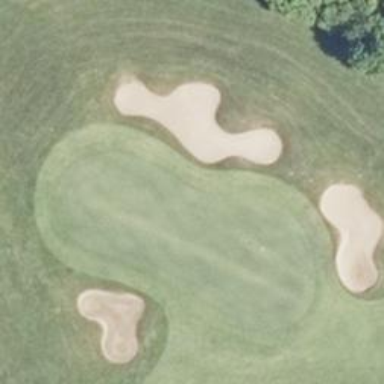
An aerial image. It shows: Golf green.